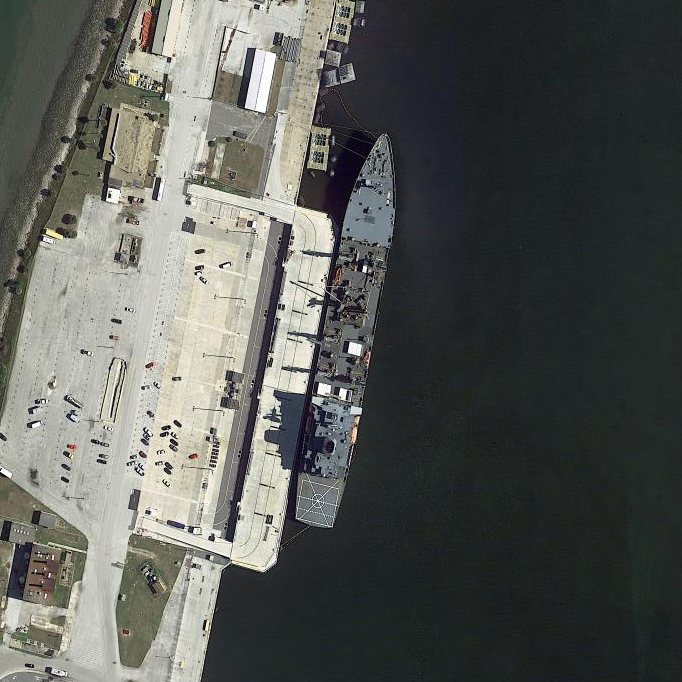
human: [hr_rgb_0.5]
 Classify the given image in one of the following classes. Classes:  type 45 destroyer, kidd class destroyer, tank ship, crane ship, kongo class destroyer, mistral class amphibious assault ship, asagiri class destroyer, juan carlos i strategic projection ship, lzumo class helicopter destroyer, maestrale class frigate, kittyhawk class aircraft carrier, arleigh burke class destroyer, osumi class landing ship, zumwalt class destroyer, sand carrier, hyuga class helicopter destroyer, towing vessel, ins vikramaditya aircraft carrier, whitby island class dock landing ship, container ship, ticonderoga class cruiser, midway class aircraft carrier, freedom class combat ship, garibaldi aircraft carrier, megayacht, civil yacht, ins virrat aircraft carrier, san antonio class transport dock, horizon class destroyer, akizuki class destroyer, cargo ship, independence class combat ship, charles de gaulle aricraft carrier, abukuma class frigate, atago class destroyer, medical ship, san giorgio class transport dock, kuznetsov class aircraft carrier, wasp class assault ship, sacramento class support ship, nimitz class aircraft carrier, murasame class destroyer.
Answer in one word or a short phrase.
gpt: Sacramento class support ship